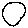
Label: circle